The image is an STFT spectrogram (time versus frequency) of a rolling-element bearing's vibration signal. Based on the visible evidence, which condition applies: normal, inner_race, outer_race, ball?
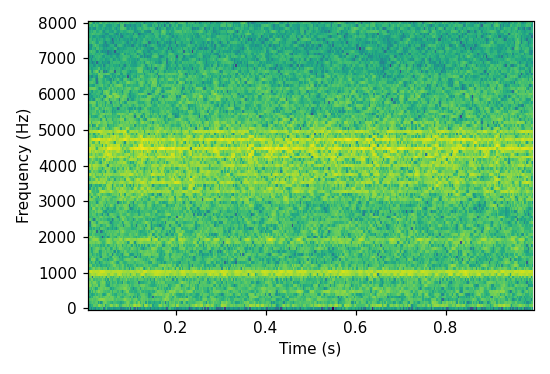
Answer: outer_race